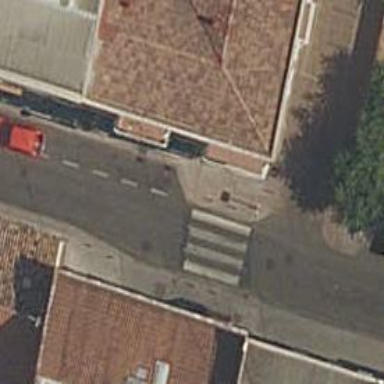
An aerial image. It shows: Uncontrolled zebra crossing on the road.